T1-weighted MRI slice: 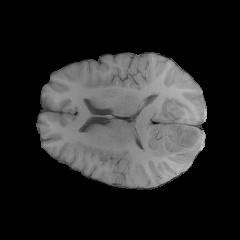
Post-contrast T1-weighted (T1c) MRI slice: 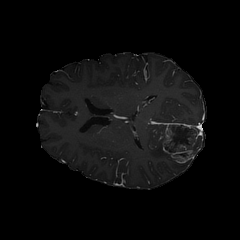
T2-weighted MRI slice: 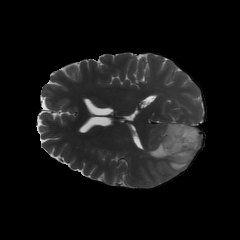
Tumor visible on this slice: yes